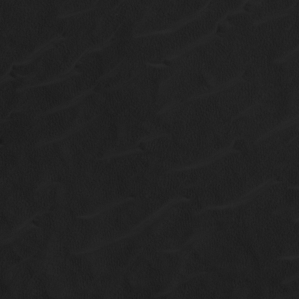
Label: non_frost